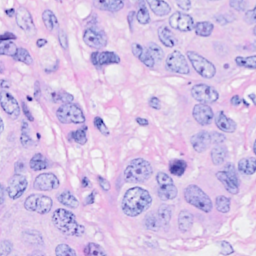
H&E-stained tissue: Breast